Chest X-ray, PA view. Patient: 60 years old, sex F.
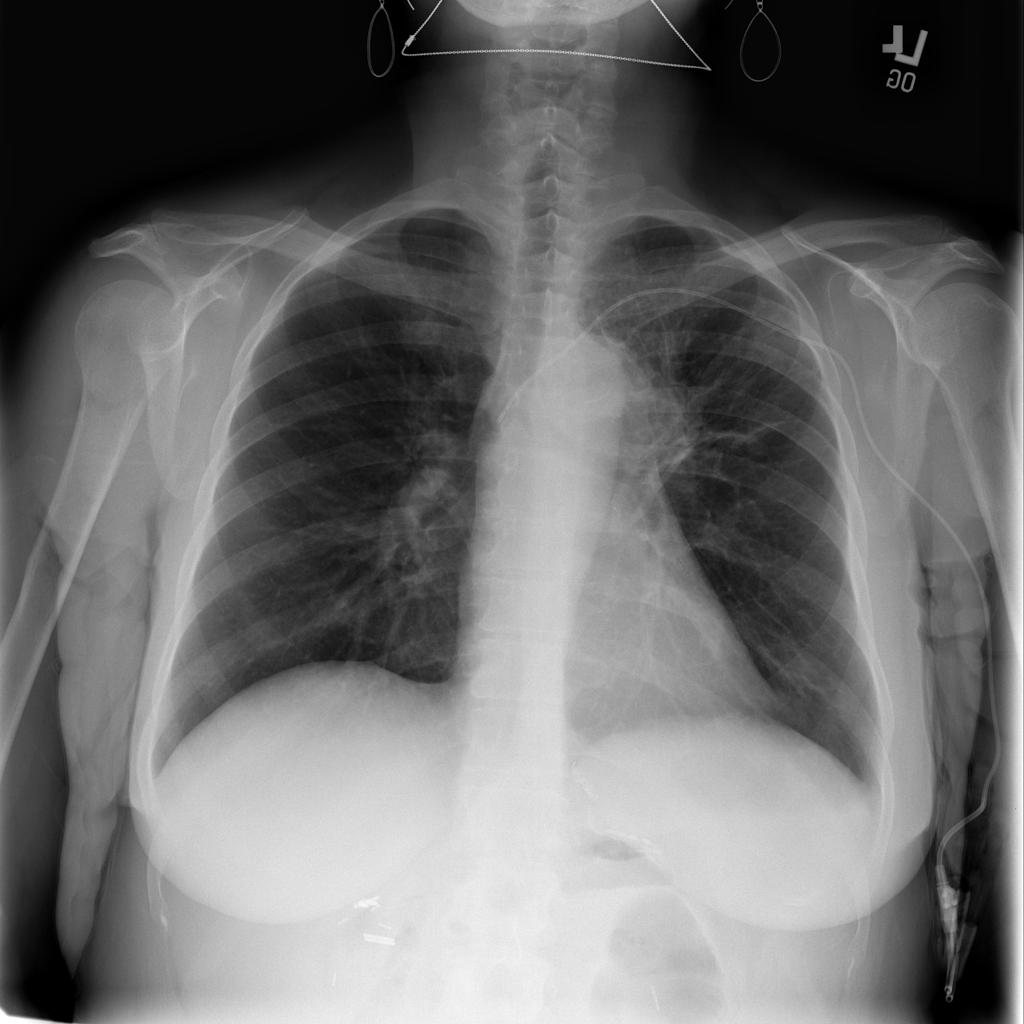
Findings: Infiltration